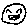
Label: smiley face